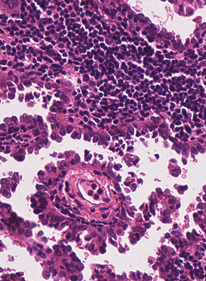
Tumor epithelial tissue: yes
Tumor-associated stroma tissue: yes
Normal tissue: no